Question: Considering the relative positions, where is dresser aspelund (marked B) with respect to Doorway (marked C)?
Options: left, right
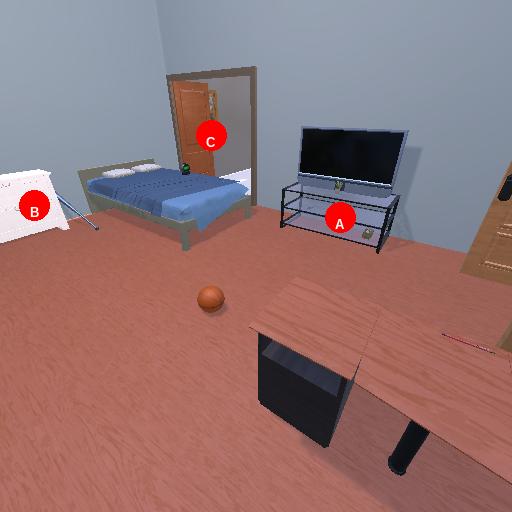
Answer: left